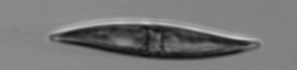
Label: Pleurosigma